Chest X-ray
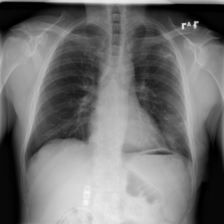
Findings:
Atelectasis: negative
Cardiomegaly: negative
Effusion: negative
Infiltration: negative
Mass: negative
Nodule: negative
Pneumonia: negative
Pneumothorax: negative
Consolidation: negative
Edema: negative
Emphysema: negative
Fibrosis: negative
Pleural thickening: negative
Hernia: negative